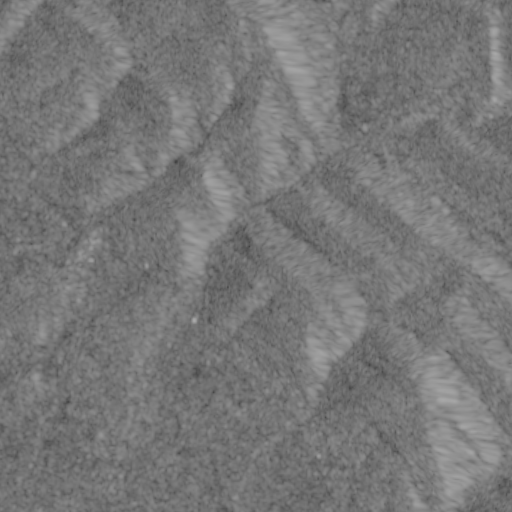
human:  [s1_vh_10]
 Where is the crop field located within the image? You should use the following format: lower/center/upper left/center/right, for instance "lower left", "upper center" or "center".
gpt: The crop field is located in the left of the image.
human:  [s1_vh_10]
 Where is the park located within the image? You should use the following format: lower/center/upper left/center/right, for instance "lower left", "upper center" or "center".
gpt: The park is located in the center left of the image.
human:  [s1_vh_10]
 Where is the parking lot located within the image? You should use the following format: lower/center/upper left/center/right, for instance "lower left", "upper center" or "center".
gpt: The parking lot is located in the center left of the image.
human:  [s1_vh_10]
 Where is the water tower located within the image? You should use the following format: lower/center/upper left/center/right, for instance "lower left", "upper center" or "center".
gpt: The water tower is located in the center left of the image.
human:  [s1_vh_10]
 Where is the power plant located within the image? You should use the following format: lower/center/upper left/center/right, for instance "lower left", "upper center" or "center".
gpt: There is no power plant in the image.

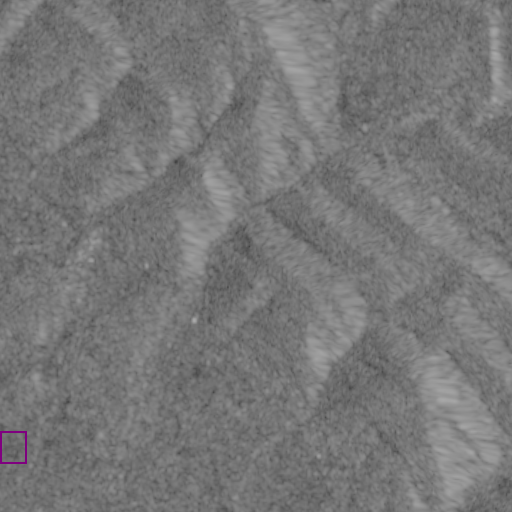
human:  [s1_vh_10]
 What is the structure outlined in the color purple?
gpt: The structure outlined in purple is a crop field.
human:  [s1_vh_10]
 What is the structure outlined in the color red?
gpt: There is no red outline.